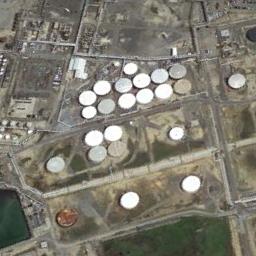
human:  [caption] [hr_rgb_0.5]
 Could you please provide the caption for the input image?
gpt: There are many storage tanks on the bare land next to the grass .

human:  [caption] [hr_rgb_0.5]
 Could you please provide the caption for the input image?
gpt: There are many roads beside the storage tanks .

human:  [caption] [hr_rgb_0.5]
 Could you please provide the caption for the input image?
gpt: There are three larger storage tanks and more than a dozen smaller storage tanks .

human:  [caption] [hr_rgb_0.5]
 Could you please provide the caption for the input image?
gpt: There are many neatly arranged storage tanks and many pipelines in the factory, And there is a lawn next to the factory .

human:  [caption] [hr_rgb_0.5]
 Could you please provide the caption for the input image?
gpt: There are some storage tanks of the same size .